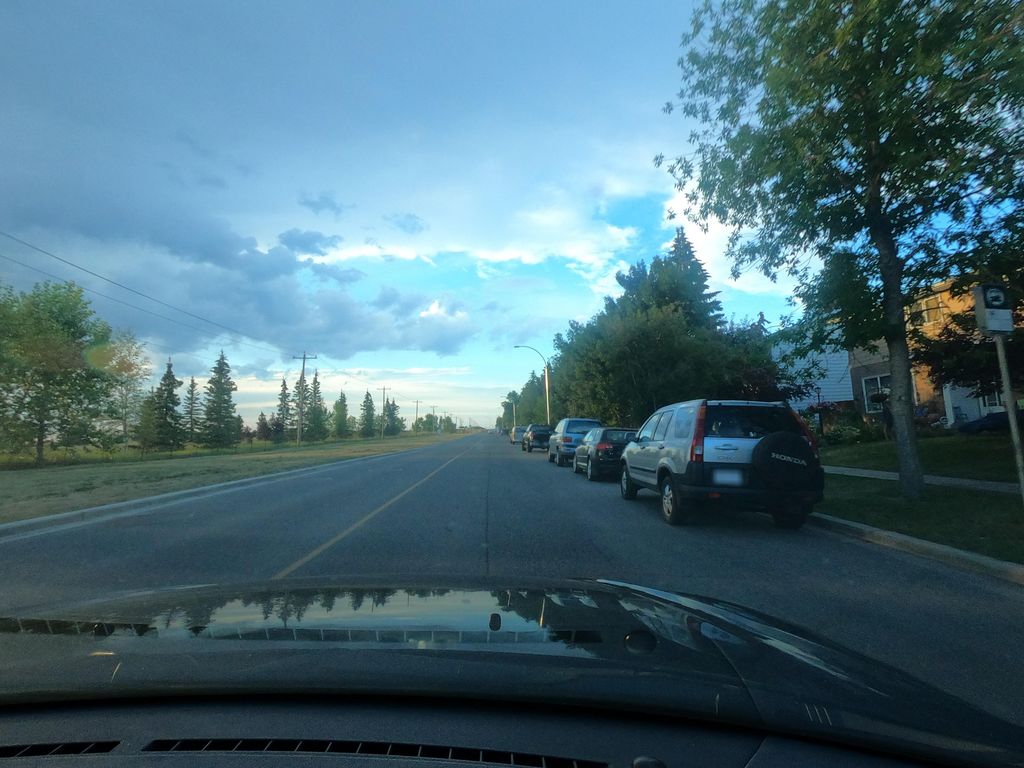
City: calgary